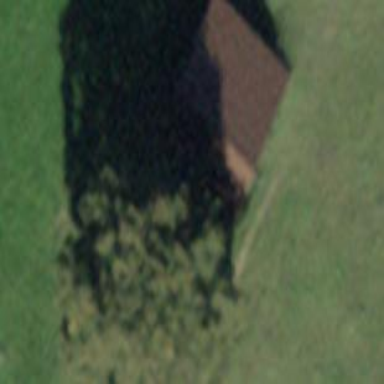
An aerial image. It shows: Rural barn.